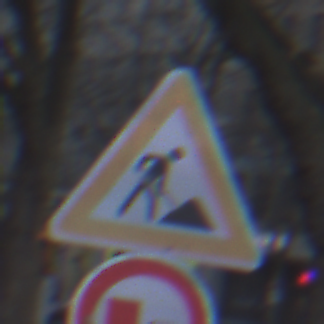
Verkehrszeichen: Arbeitsstelle
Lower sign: UeberholverbotKraftfahrzeuge
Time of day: SunriseSunset
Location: Outdoor (Urban)
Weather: PartlyCloudy
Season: NotSpecified
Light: Natural